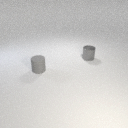
small gray rubber cylinder to the left of small gray metal cylinder